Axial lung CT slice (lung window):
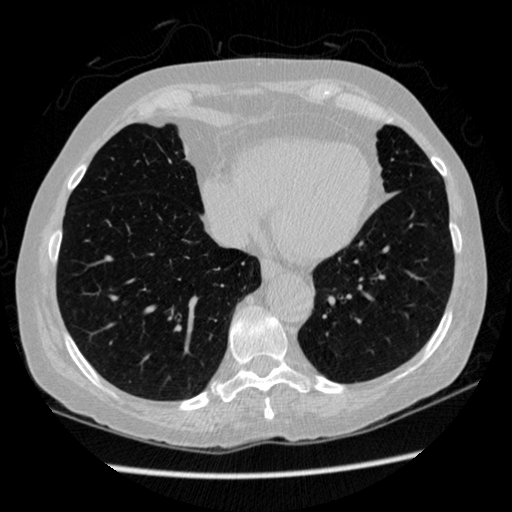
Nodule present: no